Question: Count the number of objects in the diagram.
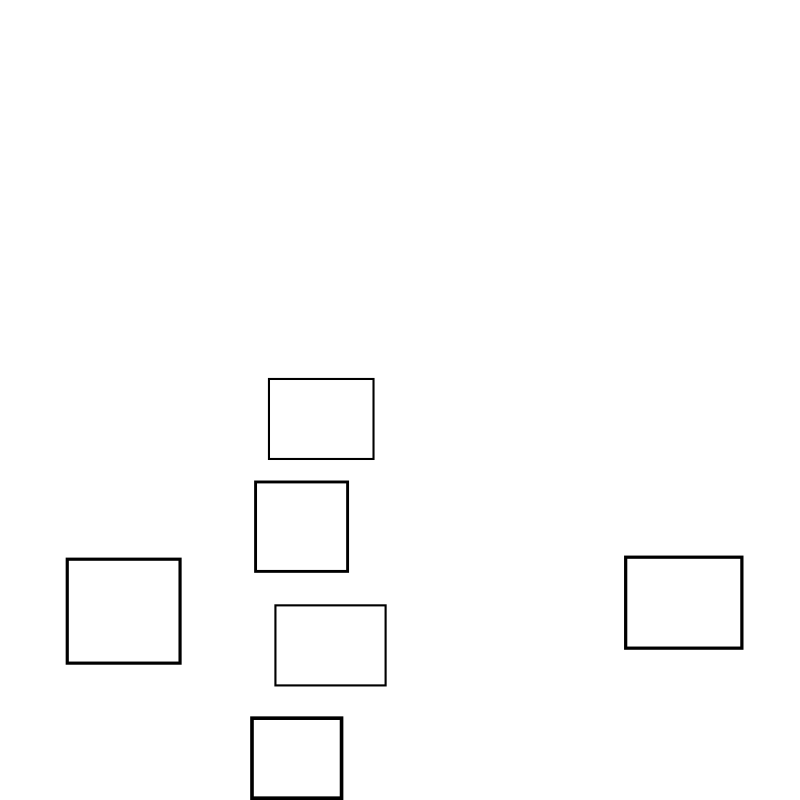
Answer: 6